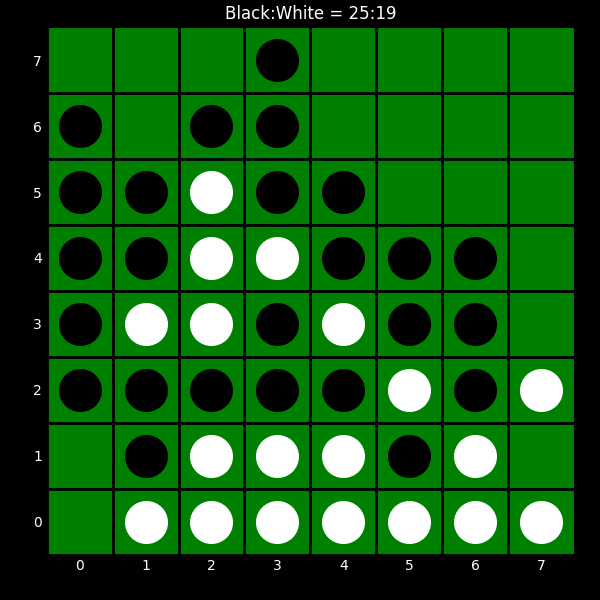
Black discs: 25
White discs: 19